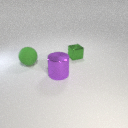
large green rubber sphere in front of small green metal cube